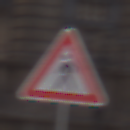
Verkehrszeichen: FussgaengerRechts
Umgebung: Outdoor, Urban
Tageszeit: SunriseSunset
Wetter: PartlyCloudy
Licht: Natural
Jahreszeit: NotSpecified
Kontrast: LowContrast